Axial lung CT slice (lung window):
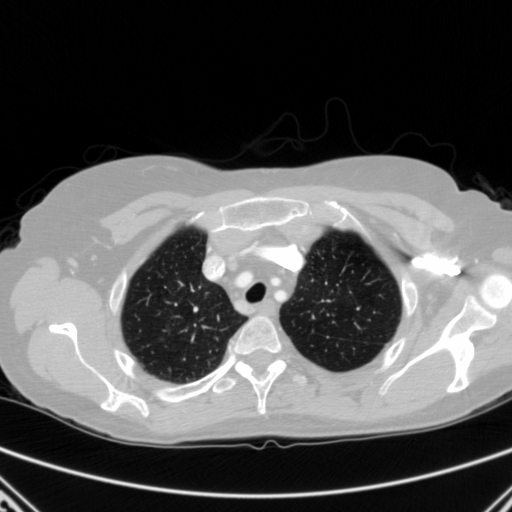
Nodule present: no